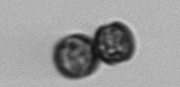
Label: Thalassiosira